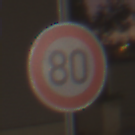
Verkehrszeichen: Geschwindigkeit80
Umgebung: Outdoor, Urban
Tageszeit: SunriseSunset
Wetter: PartlyCloudy
Licht: Artificial
Jahreszeit: NotSpecified
Kontrast: HighContrast